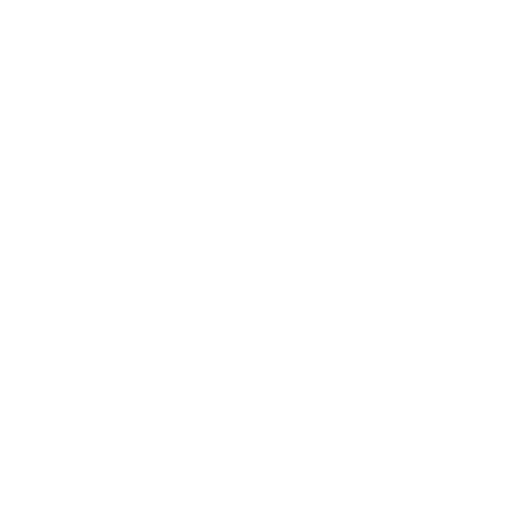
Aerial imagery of bar in Michigan named Minneapolis Shoal containing only open water